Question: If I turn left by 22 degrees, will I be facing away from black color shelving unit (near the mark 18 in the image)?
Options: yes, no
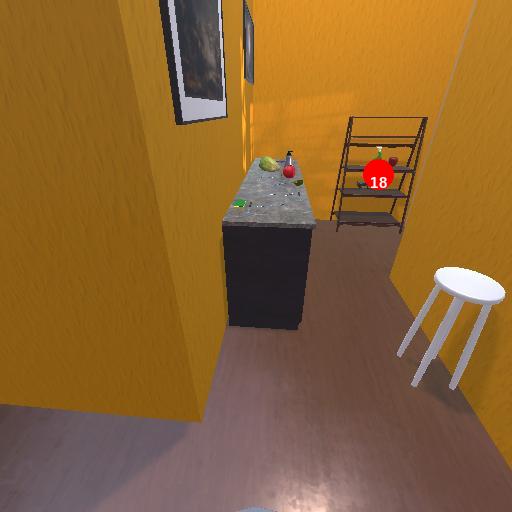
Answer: yes